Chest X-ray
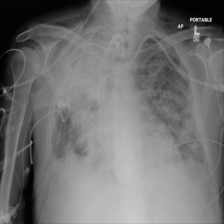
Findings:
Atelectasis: negative
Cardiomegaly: negative
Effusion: negative
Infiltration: negative
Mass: negative
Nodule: negative
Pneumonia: negative
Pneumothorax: negative
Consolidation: negative
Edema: negative
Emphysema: negative
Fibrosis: negative
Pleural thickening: negative
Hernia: negative